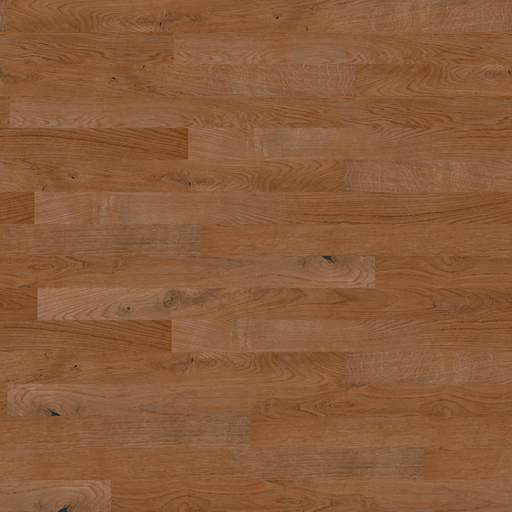
Tags: brown dark used wood wooden